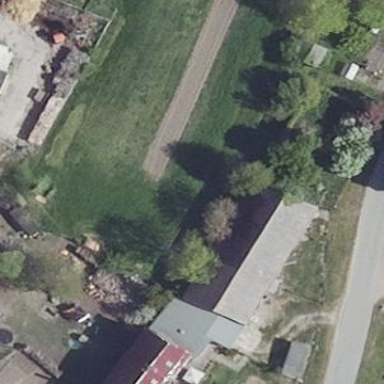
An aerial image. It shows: Shed building.